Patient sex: M
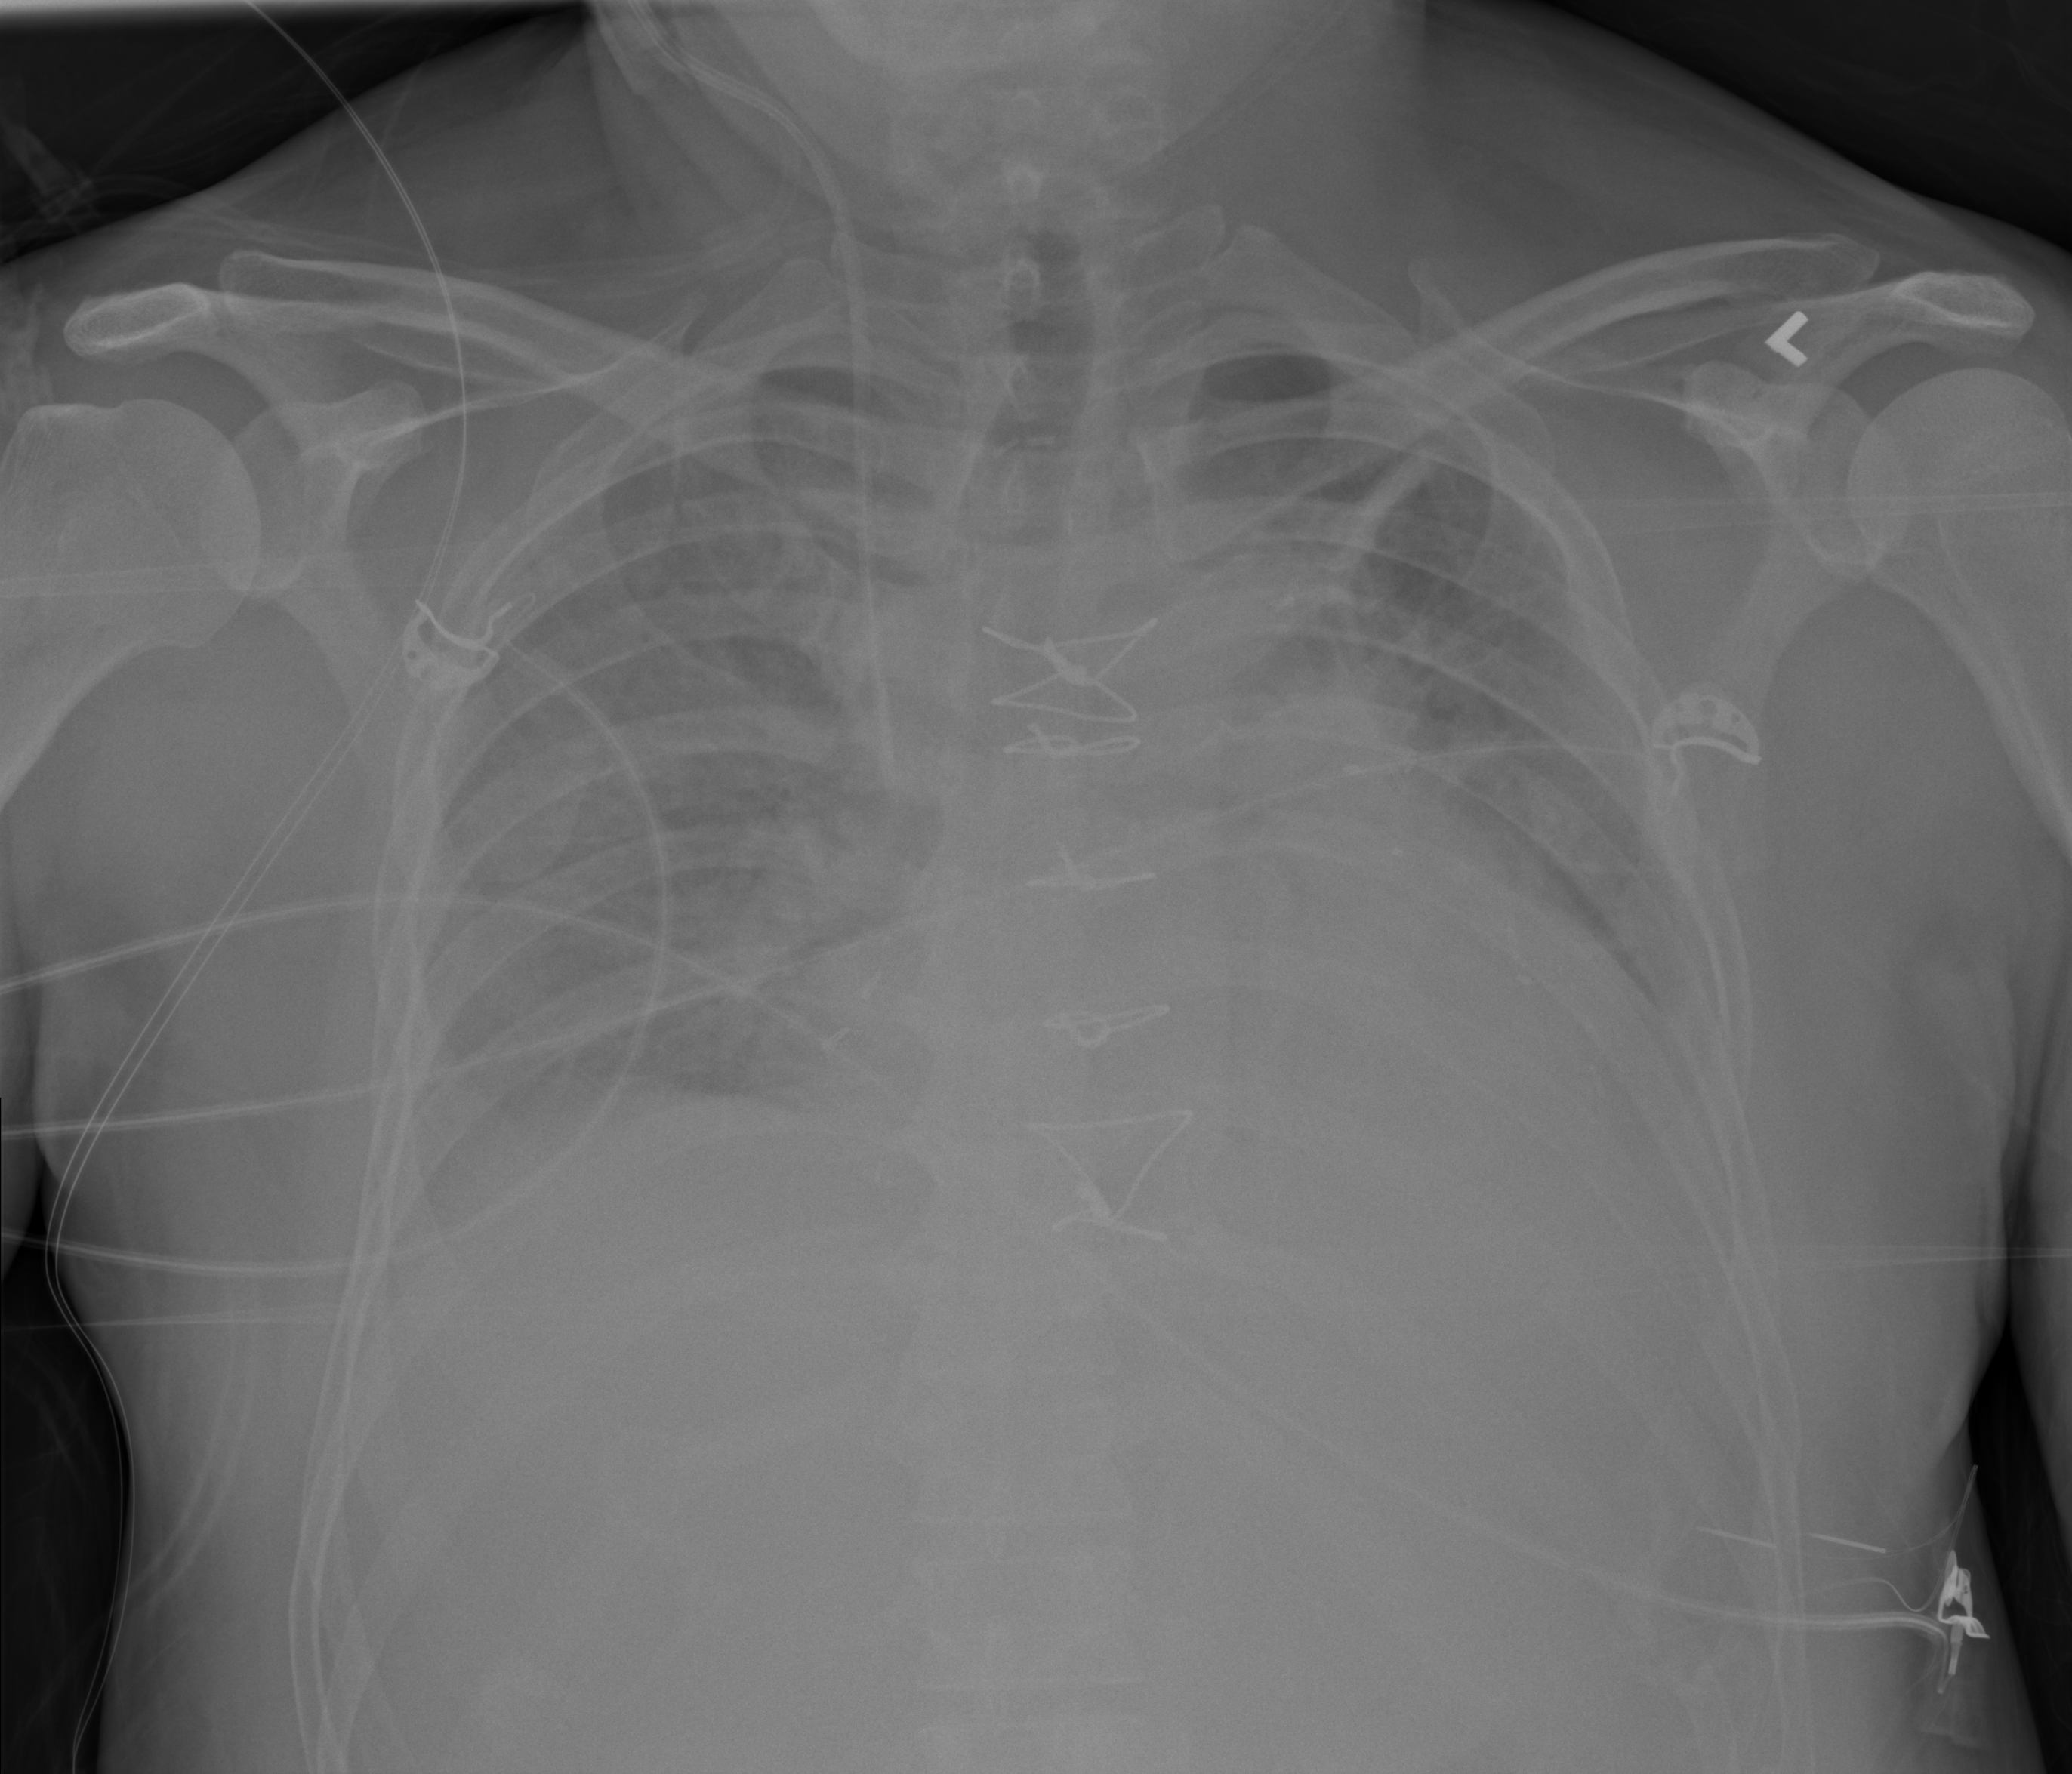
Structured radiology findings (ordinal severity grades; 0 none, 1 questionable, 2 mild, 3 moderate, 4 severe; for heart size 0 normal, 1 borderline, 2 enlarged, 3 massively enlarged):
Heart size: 2
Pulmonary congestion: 3
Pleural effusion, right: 2
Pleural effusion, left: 2
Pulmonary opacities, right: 2
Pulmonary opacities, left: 2
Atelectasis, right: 2
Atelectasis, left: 2